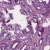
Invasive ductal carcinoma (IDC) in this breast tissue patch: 1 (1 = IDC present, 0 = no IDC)